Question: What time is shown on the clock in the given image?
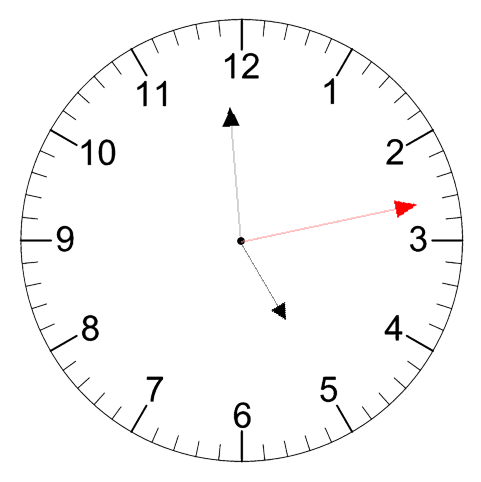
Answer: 04:59:13